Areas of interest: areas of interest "Park and greenspace"
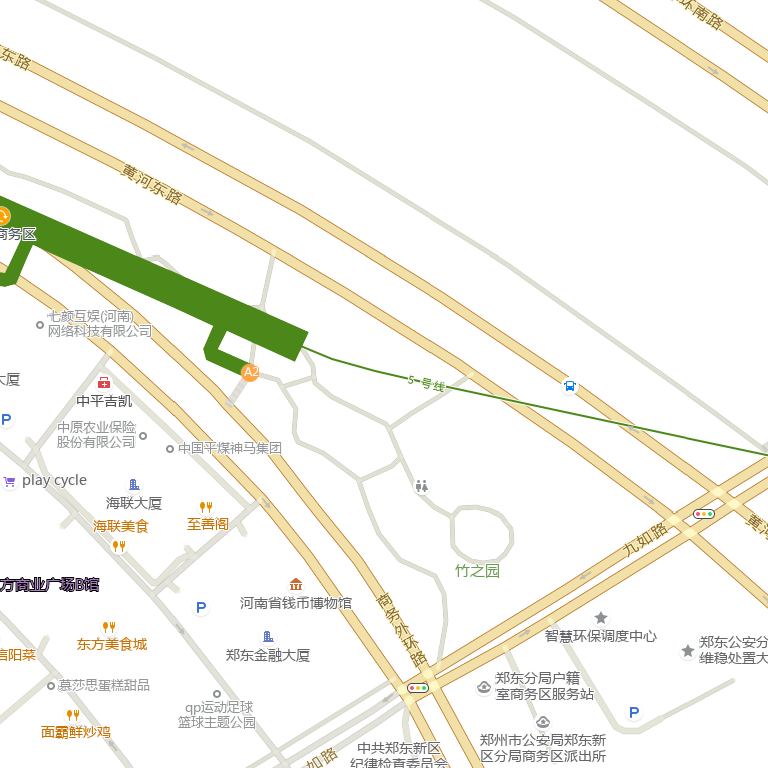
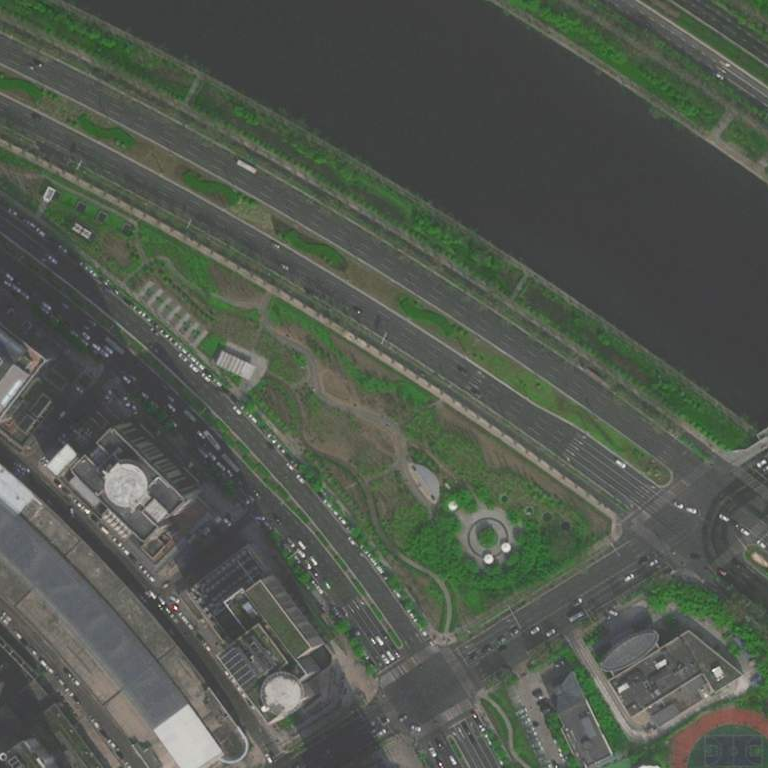